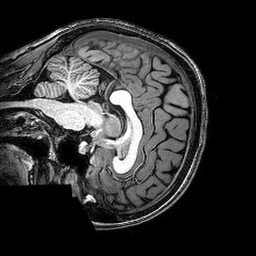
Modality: T1w
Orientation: sagittal
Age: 23
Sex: female
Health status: healthy
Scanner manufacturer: philips
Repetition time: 0.008177 s
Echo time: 0.00375 s